Question: So I am using bootstrap to generate a hover style when hovering over a navbar link. This works fine until you use IE9 and are too fast, the style stays "hovered", even when not hovering the item anymore.
Like this I can get multiple items in my menu in the "hovered" style which shouldn't be happening.
My code:
'''
<ul class="nav nav-list">
<!-- ko foreach: router.activeItem().sidebar.links -->
<li data-bind="visible: visible" class="special">
<a data-bind="attr: { href: hash, title: title }"
data-toggle="tooltip"
data-placement="right">
<i class="menu-icon fa fa-5x" data-bind="css: icon"></i>
</a>
</li>
<!-- /ko -->
</ul>
'''
The bug:

I have tried alot of things like adding another class like this:
'''
.noHoverForThis {
color: inherit !important;
}
'''
This does not work for some reason.
Same for overriding the whole bootstrap class didn't work for me, unless I failed hard writing this...
'''
.navbar .nav-list > li:hover > a,
.navbar .nav-list > li > a:hover {
background-color: #e7e7e7 !important;
color: inherit !important;
}
'''
Keep in mind the bug only occurs in IE9.
Any help would be very welcome!
Interesting to know: I am using ACE Theme
<URL>
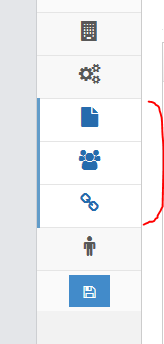
Answer: So I finally figured it out.
The code that should be used to fix this issue and override the hover state is:
'''
.no-skin .nav-list > li:hover > a {
background-color: rgb(248, 248, 248) !important;
color: #585858 !important;
}
.nav-list > li::before {
width: 0;
height: 0;
display: none;
}
'''
And then include it in the 'Index.cshtml' of durandal
'''
<!--[if lte IE 9]>
<link rel="stylesheet" href="../../Content/IEHacks.css" />
<![endif]-->
'''
This will override the hover of the ace theme using bootstrap v3.2